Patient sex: M
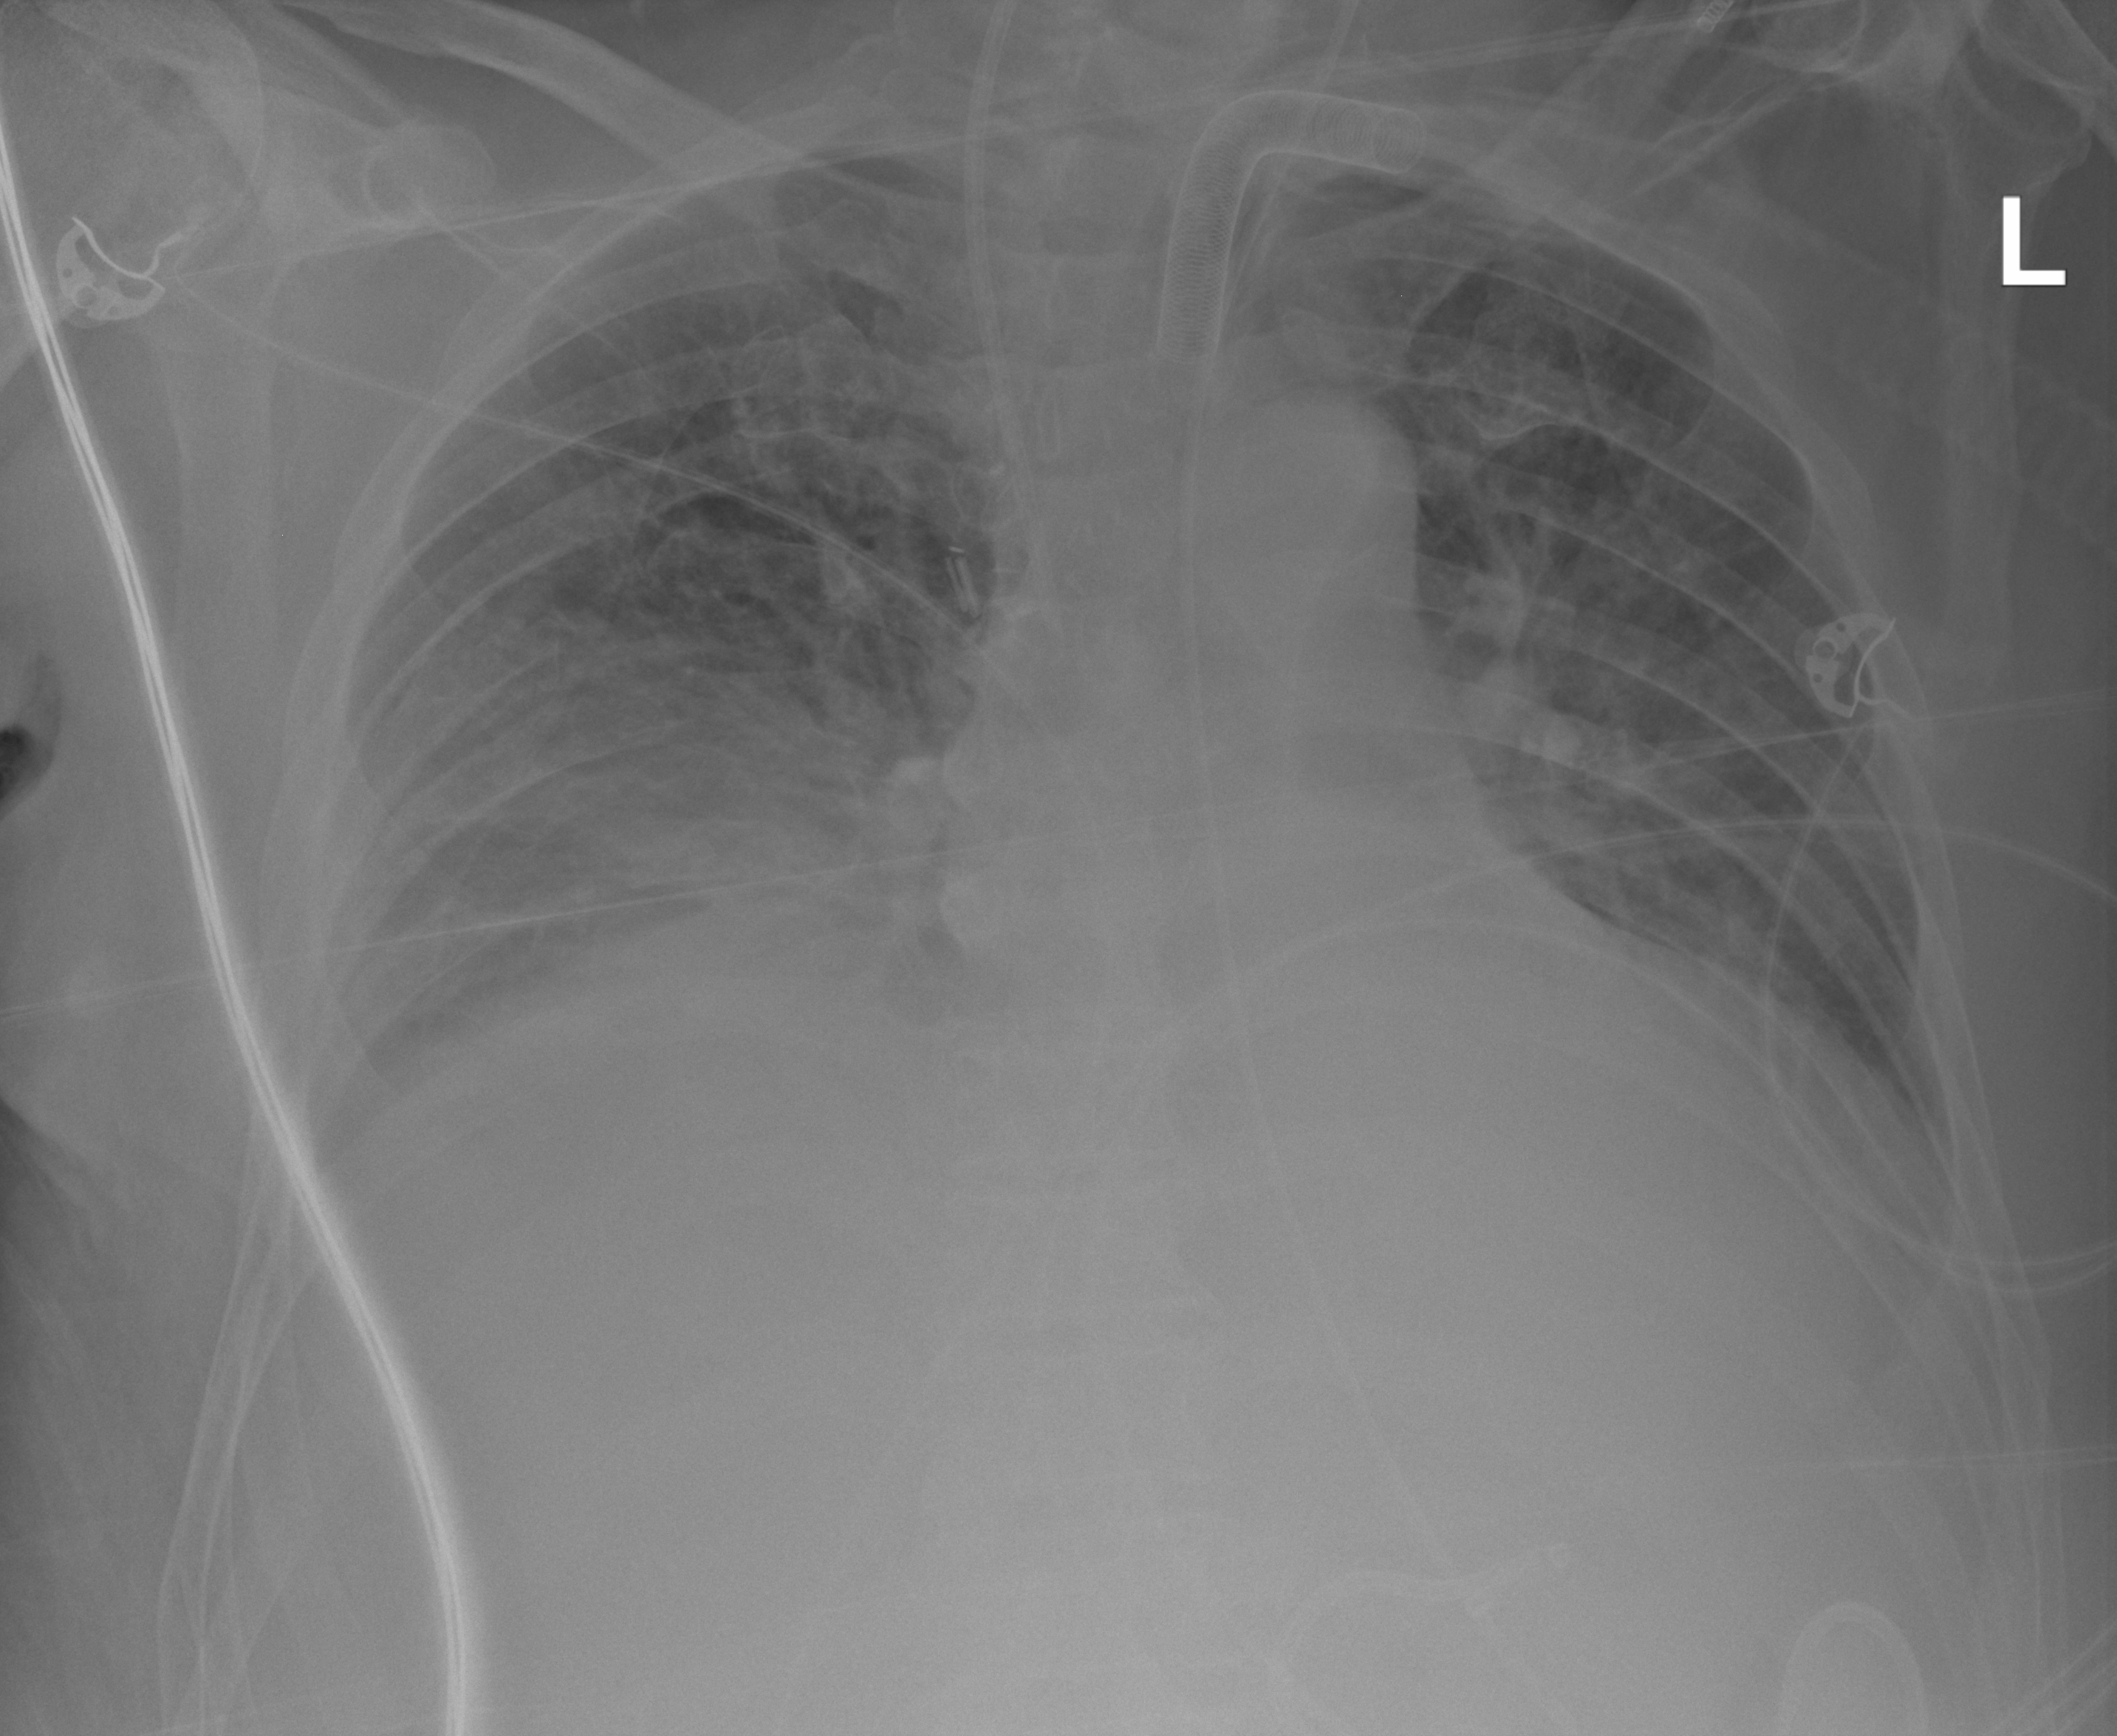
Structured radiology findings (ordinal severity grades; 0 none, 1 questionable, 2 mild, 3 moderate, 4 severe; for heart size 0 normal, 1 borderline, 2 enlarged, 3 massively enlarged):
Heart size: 1
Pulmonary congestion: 2
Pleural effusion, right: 3
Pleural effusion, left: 2
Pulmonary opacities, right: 1
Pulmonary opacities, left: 1
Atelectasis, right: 3
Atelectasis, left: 2